Interaction volume radius: 5 \u00c5
Interaction volume height: 10 \u00c5
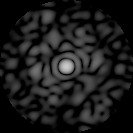
Disorder parameter: 0.8104